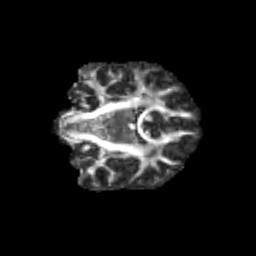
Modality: FA
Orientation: coronal
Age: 12
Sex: male
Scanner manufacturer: siemens
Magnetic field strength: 3 T
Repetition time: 3.8 s
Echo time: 0.07 s